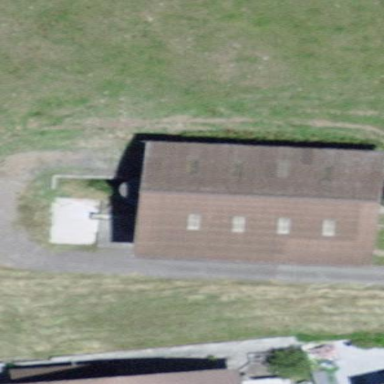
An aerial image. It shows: Barn.